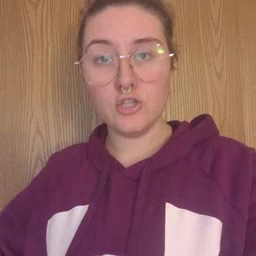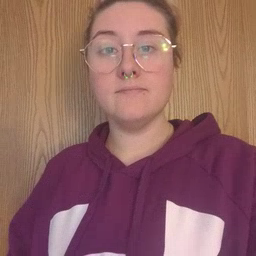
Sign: after